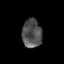
Tissue: skin
Cell type: Epithelial cells
Senescence score: 0.2858
Nuclear area (px): 551
Mean DAPI intensity: 81.655